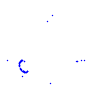
Particle: proton